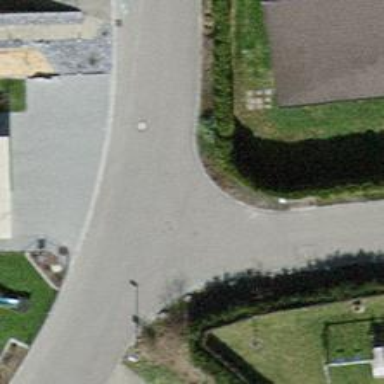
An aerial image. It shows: Living street.